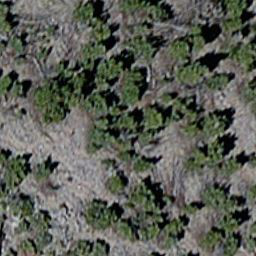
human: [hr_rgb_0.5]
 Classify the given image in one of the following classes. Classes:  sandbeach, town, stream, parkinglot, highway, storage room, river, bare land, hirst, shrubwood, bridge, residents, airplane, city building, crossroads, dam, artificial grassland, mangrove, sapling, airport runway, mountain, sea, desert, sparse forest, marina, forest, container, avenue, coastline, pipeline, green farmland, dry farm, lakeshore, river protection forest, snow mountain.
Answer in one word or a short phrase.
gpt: sparse forest